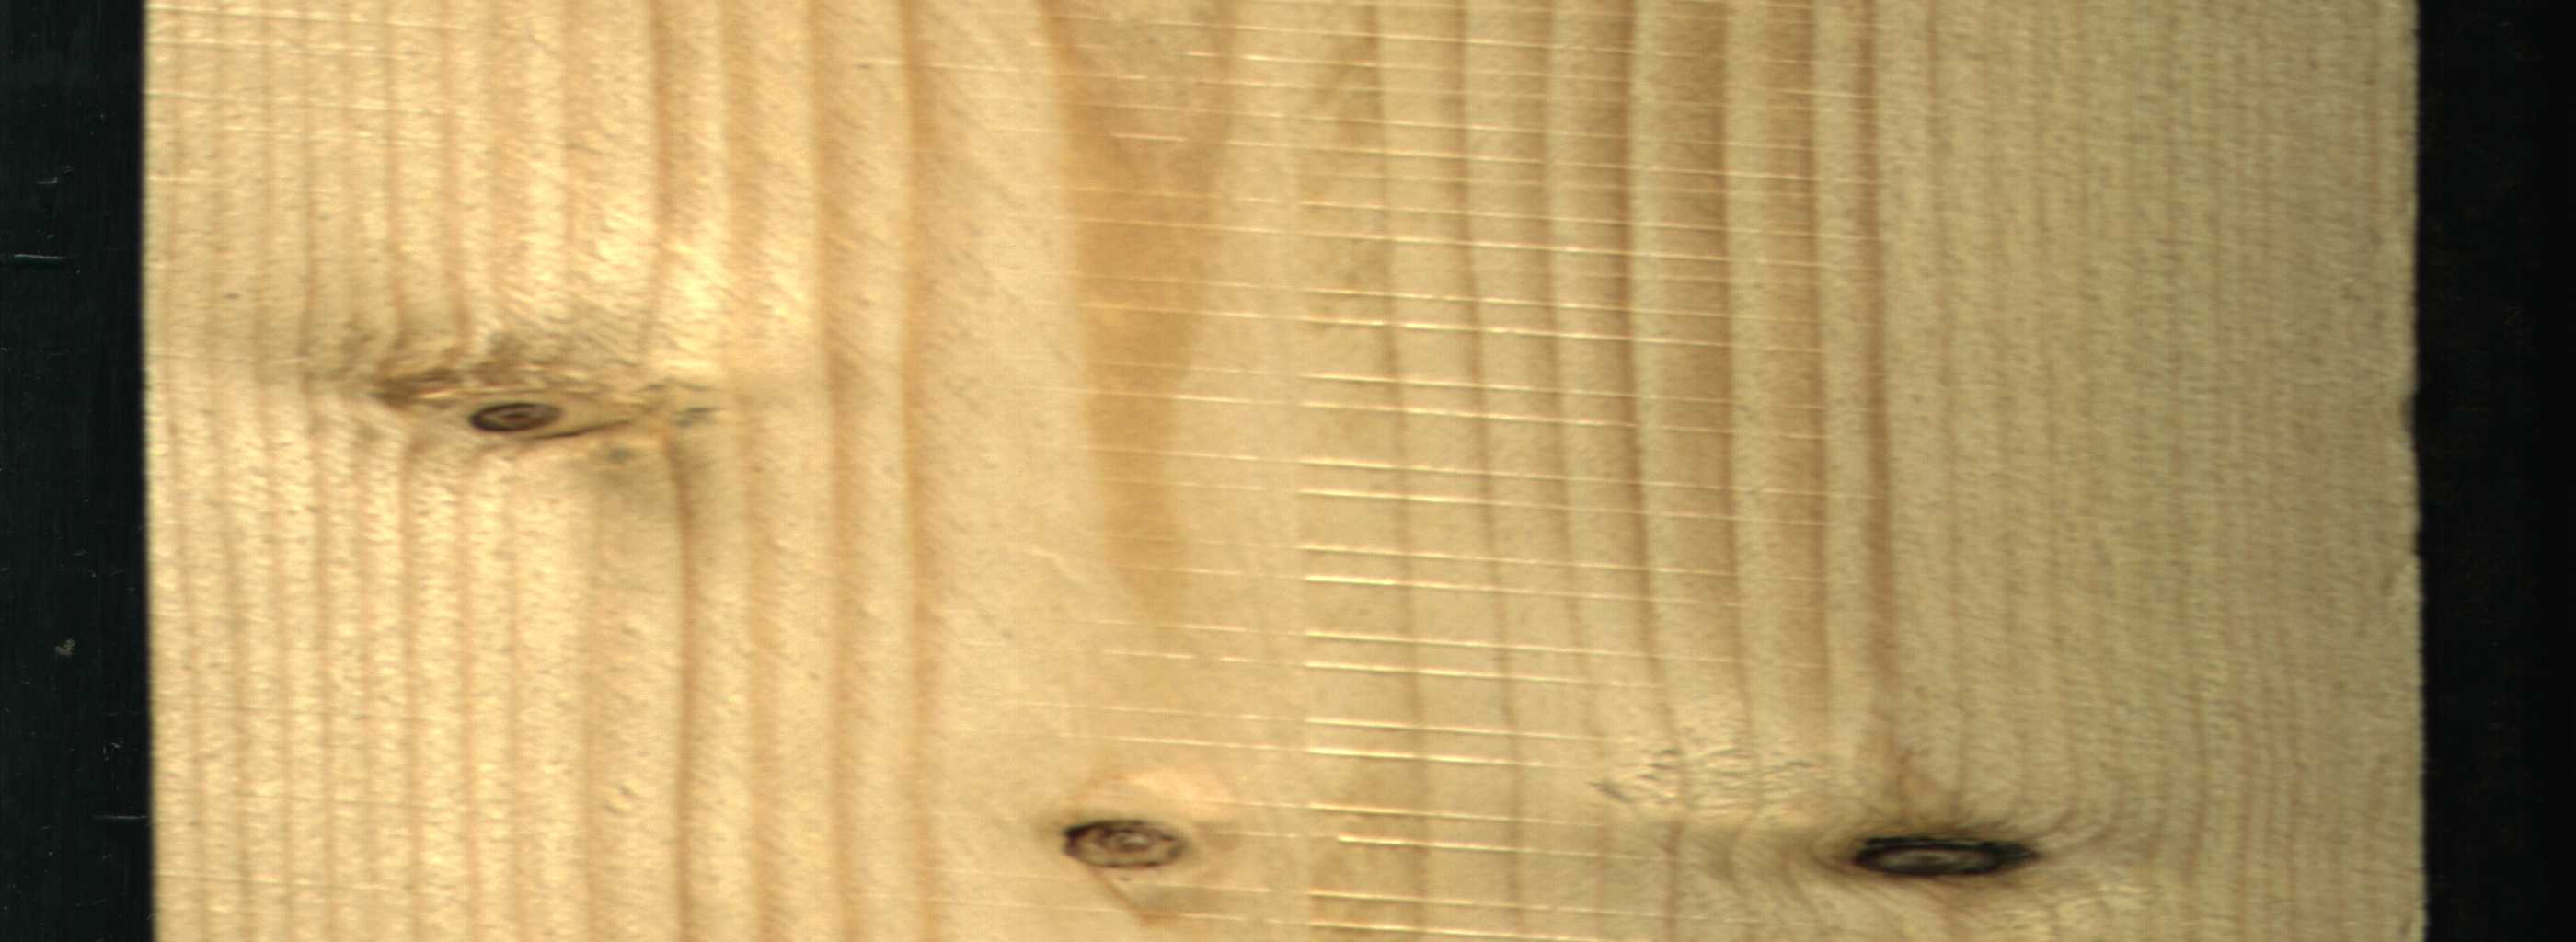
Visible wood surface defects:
Dead_Knot
Dead_Knot
Dead_Knot